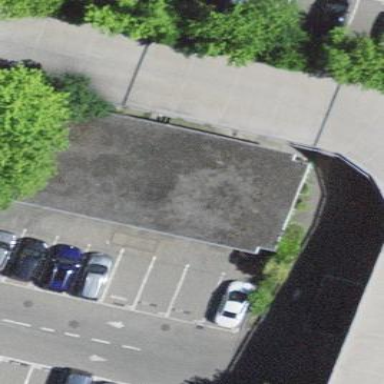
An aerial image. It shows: Office building.